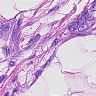
Metastatic tissue present: yes